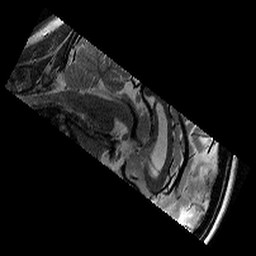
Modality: T2w
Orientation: sagittal
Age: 9
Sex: female
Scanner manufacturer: siemens
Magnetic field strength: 3 T
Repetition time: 9.23 s
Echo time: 0.067 s